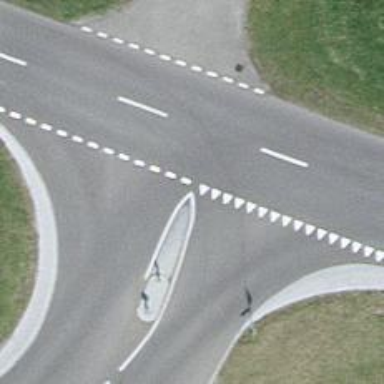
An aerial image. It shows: Road with "give way" sign.